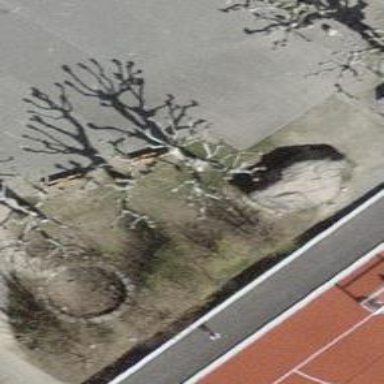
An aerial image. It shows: Brown bench.